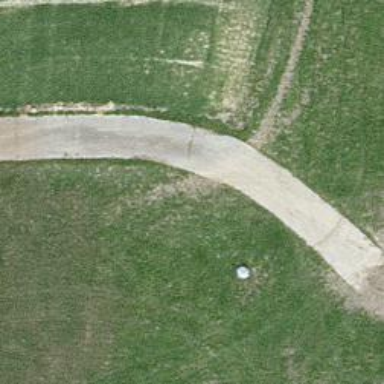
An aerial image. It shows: Gravel track with grade 2 quality.